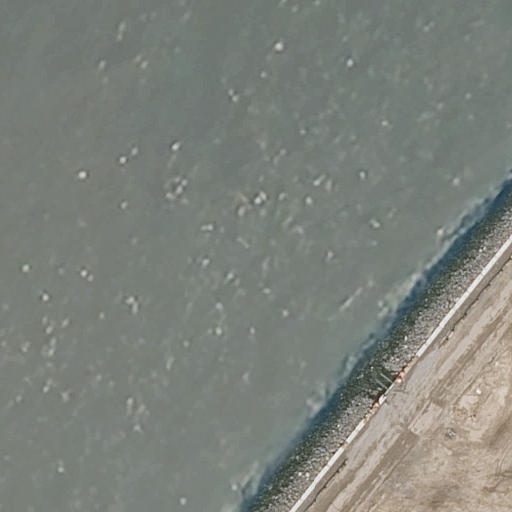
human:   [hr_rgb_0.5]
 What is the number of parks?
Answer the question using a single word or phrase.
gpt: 1

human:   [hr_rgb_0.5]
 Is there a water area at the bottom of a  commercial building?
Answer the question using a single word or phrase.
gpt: no

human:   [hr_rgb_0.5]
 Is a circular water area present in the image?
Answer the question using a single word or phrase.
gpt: no

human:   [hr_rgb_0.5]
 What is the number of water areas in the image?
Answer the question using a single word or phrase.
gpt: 1

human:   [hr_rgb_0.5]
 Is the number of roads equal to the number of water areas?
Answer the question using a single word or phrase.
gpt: yes

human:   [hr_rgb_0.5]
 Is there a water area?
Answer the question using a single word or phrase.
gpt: yes

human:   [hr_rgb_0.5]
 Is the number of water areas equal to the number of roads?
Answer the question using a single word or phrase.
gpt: yes

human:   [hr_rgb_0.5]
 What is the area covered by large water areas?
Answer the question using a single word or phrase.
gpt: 8724m2

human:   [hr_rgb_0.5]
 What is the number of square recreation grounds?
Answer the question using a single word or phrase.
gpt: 0

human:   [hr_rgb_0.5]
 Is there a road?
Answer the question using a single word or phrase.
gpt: yes

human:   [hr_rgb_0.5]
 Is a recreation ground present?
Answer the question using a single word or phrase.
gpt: yes

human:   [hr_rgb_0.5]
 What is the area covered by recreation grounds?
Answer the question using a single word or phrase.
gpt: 608m2

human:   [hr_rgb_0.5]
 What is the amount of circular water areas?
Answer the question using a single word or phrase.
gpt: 0

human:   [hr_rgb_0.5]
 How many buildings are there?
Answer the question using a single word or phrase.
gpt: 0

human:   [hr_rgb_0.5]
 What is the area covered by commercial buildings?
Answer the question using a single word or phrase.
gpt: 0m2

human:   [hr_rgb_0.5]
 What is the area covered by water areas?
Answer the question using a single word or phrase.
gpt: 8724m2

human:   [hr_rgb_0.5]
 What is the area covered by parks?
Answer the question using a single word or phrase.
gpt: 7693m2

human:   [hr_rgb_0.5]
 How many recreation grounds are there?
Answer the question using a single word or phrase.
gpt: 1

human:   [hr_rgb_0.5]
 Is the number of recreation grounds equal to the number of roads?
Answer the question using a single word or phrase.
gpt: yes

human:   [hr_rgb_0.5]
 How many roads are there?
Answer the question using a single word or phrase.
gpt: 1

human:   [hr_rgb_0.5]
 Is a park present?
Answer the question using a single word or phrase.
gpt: yes

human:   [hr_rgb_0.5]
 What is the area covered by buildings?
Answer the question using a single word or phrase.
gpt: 0m2

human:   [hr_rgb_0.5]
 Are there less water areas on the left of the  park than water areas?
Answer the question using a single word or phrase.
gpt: no

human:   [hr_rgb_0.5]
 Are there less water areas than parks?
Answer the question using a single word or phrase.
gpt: no

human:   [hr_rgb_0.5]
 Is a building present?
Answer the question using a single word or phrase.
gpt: no

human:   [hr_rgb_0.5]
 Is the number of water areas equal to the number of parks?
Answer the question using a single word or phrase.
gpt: yes

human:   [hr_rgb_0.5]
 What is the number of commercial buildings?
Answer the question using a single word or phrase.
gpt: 0

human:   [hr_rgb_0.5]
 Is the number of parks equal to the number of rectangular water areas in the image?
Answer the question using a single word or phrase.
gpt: yes

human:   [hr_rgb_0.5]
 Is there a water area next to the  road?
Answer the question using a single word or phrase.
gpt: yes

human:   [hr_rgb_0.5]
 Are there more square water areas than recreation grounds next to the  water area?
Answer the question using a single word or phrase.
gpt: no

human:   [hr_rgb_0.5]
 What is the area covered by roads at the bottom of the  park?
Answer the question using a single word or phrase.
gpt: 0m2

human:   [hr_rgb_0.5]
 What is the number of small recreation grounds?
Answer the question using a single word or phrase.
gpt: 0

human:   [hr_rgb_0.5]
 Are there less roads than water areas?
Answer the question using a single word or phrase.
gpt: no

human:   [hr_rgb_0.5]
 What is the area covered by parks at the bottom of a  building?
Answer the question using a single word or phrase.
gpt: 0m2

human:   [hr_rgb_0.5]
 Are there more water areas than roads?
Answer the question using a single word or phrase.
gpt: no

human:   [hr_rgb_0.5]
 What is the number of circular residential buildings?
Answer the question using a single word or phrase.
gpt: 0

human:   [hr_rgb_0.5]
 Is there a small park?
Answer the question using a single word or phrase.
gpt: no

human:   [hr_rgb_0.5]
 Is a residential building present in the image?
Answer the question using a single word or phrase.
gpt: no

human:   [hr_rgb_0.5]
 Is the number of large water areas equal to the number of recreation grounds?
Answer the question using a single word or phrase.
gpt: yes

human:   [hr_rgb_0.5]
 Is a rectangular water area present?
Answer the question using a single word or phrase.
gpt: yes

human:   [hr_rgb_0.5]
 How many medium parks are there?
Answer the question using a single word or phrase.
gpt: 0

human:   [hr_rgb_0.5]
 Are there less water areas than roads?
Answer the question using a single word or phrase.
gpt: no

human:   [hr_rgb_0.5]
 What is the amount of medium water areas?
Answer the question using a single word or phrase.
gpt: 0

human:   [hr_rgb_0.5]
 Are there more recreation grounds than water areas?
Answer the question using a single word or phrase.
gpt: no

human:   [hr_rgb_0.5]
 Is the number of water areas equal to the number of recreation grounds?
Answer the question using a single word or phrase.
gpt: yes

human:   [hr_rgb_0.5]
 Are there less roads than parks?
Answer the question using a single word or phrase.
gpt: no

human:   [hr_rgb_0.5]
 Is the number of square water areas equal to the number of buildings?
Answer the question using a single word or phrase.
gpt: yes

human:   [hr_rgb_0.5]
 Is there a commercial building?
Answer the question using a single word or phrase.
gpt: no

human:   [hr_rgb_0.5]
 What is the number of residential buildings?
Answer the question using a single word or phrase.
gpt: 0

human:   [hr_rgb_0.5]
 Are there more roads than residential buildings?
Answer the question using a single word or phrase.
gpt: yes

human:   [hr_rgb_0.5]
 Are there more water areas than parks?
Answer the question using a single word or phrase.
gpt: no

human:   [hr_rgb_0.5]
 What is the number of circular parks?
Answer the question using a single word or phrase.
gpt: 0

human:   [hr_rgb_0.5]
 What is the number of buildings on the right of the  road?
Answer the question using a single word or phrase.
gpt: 0

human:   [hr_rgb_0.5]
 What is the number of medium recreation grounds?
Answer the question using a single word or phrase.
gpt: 0

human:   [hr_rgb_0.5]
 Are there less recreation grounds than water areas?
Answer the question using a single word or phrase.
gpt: no

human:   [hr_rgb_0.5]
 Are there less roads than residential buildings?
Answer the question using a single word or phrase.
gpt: no

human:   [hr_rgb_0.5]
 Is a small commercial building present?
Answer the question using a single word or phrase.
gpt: no

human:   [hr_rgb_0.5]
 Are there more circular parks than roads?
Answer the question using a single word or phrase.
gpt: no

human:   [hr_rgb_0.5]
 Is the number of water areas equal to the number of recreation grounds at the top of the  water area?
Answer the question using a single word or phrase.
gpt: no

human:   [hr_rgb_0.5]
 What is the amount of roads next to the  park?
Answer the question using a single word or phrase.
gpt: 1

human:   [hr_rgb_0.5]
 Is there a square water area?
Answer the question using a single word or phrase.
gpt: no

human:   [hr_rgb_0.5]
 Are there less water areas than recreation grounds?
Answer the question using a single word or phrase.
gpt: no

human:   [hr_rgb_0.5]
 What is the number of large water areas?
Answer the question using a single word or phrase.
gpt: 1

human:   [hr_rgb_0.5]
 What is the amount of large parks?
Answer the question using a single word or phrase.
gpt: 1